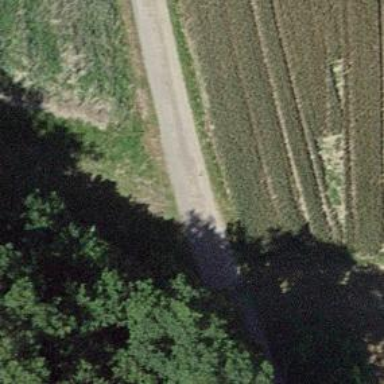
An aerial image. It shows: Agricultural vehicle driving on well-maintained grade1 track.